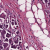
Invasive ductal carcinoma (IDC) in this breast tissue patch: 1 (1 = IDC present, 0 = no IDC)